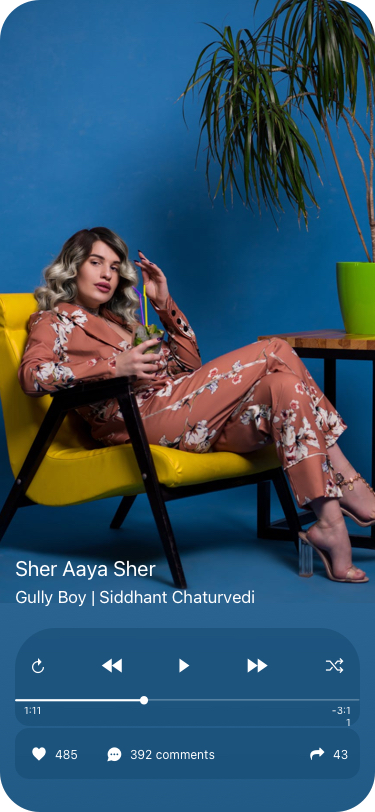
Text in this UI design:
485
392 comments
43
Sher Aaya Sher
Gully Boy | Siddhant Chaturvedi
1:11
-3:11